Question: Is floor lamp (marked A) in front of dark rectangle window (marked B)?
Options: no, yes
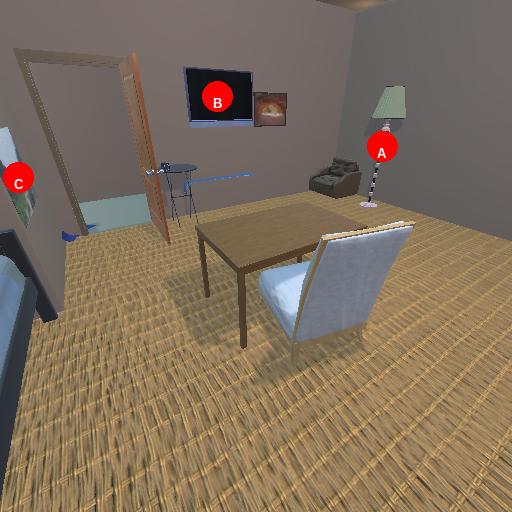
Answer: no